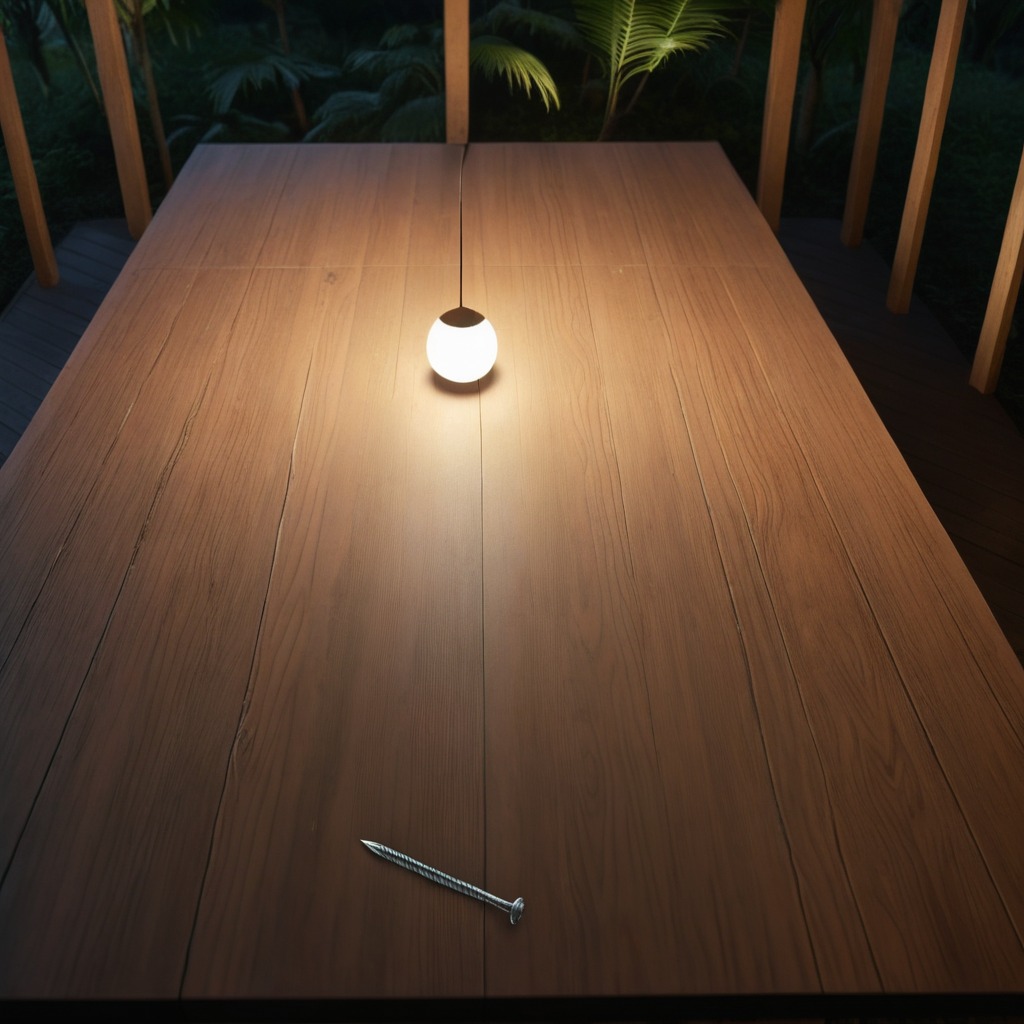
An iron nail is lying on a wooden table inside a jungle field workshop tent at night.